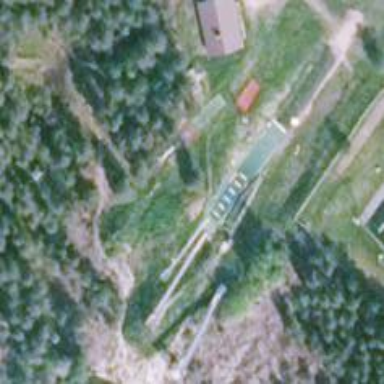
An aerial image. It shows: Ski jumping pitch for leisure.